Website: apple
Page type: billing-address
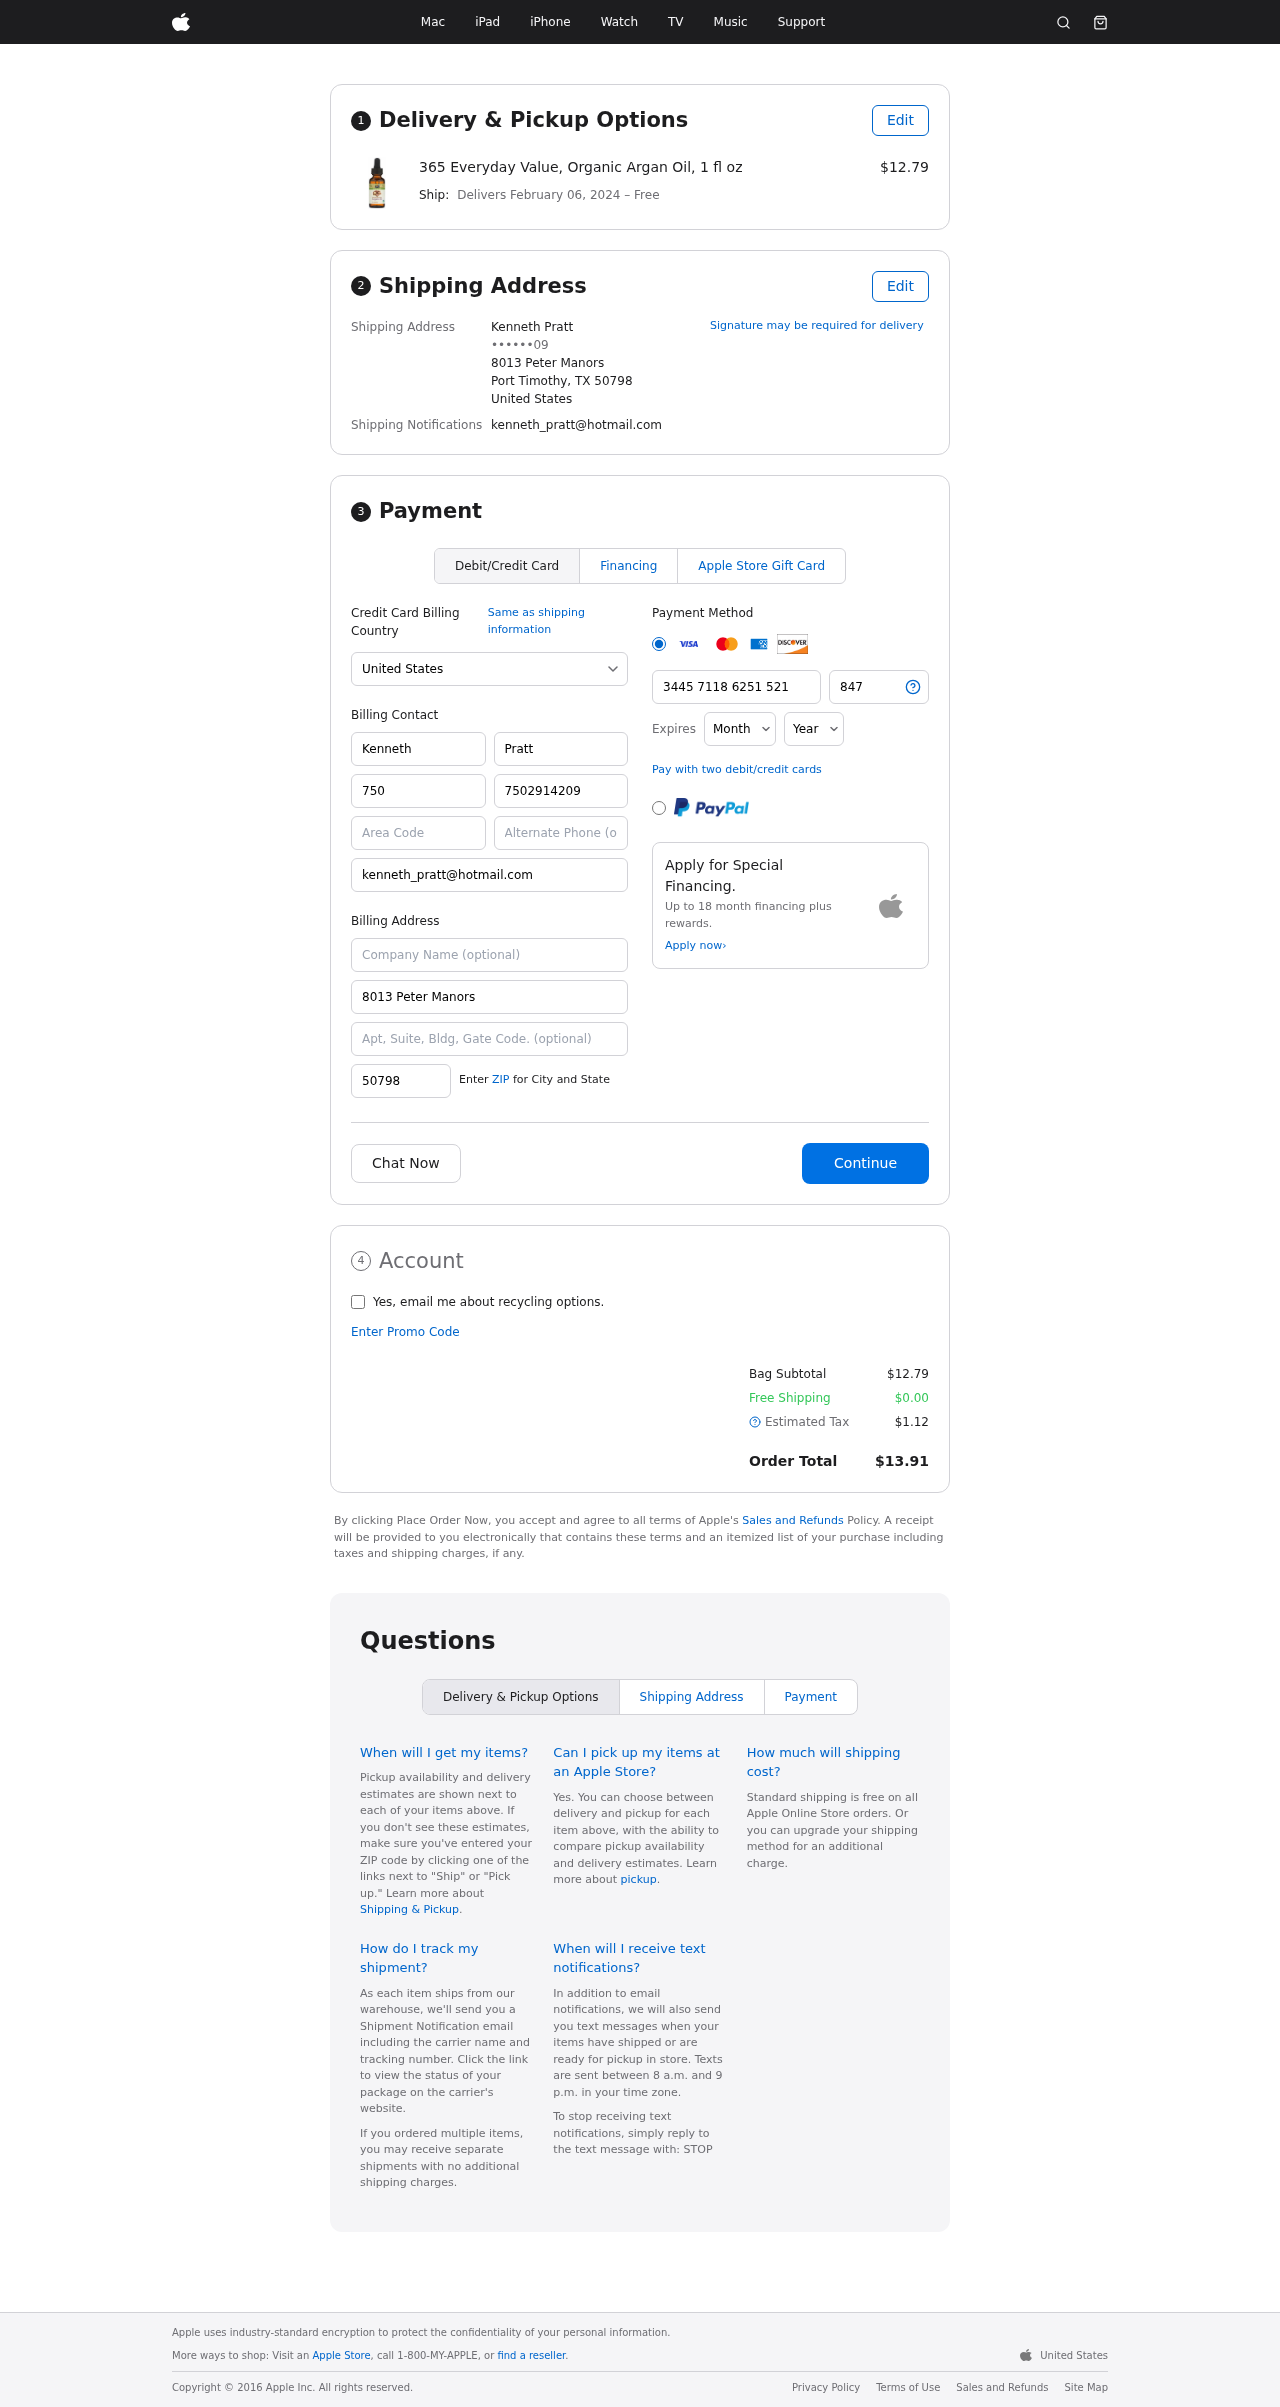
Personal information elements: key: PII_CARD_CVV
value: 8476
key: PII_CARD_EXPIRY_MONTH
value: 12
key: PII_CARD_EXPIRY_YEAR
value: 30
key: PII_CARD_NUMBER
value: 3445 7118 6251 521
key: PII_CITY_STATE_ZIP
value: Port Timothy, TX 50798
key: PII_COUNTRY
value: United States
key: PII_EMAIL
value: kenneth_pratt@hotmail.com
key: PII_FULLNAME
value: Kenneth Pratt
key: PII_STREET
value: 8013 Peter Manors
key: PII_PHONE_MASKED
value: ••••••09
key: PII_BILLING_FIRSTNAME
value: Kenneth
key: PII_BILLING_LASTNAME
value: Pratt
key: PII_BILLING_PHONE_AREA
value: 750
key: PII_BILLING_PHONE
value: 7502914209
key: PII_BILLING_EMAIL
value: kenneth_pratt@hotmail.com
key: PII_BILLING_STREET
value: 8013 Peter Manors
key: PII_BILLING_POSTCODE
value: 50798
Product elements: key: PRODUCT1_NAME
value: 365 Everyday Value, Organic Argan Oil, 1 fl oz
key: PRODUCT1_PRICE
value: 12.79
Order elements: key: ORDER_DELIVERY_DATE
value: February 06, 2024
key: ORDER_SUBTOTAL
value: $12.79
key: ORDER_SHIPPING_COST
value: $0.00
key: ORDER_TAX
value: $1.12
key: ORDER_TOTAL
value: $13.91